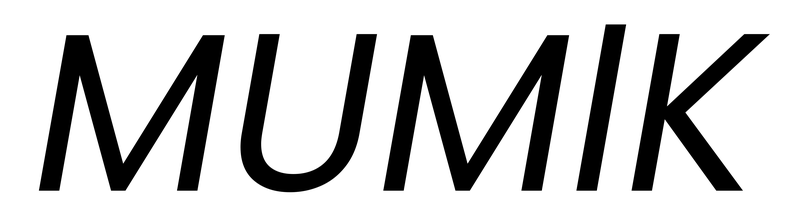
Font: Poppins-Italic